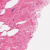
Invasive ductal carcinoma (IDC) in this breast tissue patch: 0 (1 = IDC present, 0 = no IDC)